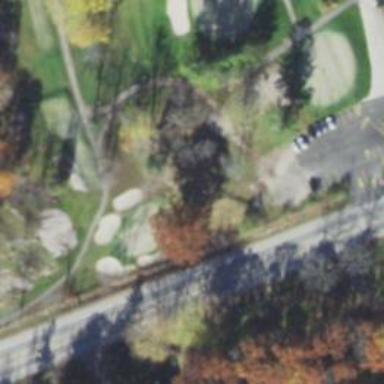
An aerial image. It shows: Golf hole.